Question: Right now we are using Subversion as our versioning system but we are open to switching to Git or whatever else to get this to work.
We only know the basic SVN/Git commands so hopefully somebody can explain how to do what we want in a way that would make sense to us.
The image below shows the workflow we would like, and shows it much better then I could explain it.

My questions are:
Is it possible to do?
Is Subversion capable of doing it? Or do I need to switch to Git (or Git-SVN)?
Just looking for some information to get me pointed in the right direction.
Will I be able to do this if the second repository (Site #2 - Staging & Production) is on a different remote server than Site #1 (Staging & Production)?
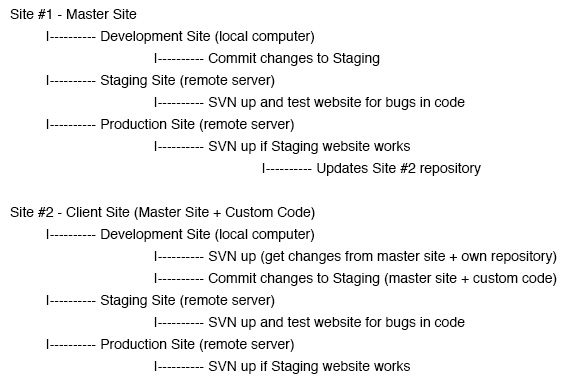
Answer: > Is it possible to do?
Yes
> Is Subversion capable of doing it?
Yes. Six (mandatory) branches in single Repository in easiest case (multirepository setup is also possible, but wil require more tricks with more headache) + rather complex post-commit hook for deploy task
> do I need to switch to Git (or Git-SVN)?
You switch to any pure (without bridge to abandoned SVN), although this is not necessarily: just for merges and avoiding "SVN Refactoring Hell". With SVN-background I'll recommend to consider Mercurial, not Git - less cry, less headaches, more real work instead of struggle against difficulties and non-obviousnesses